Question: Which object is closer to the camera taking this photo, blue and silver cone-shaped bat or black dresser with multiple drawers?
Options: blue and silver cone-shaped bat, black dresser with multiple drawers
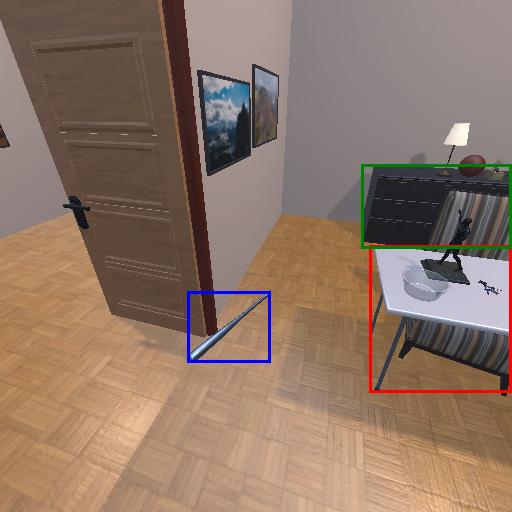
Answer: blue and silver cone-shaped bat